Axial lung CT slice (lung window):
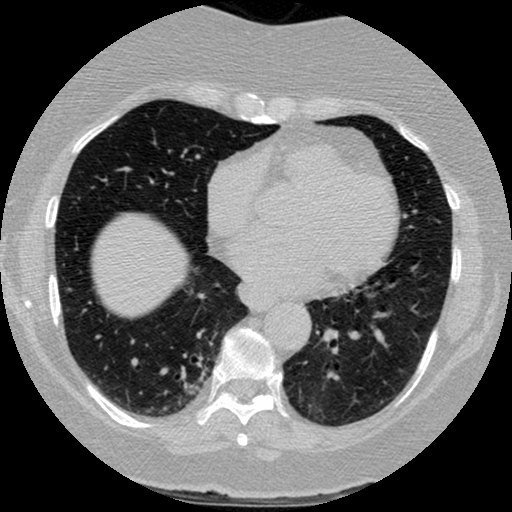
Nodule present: no